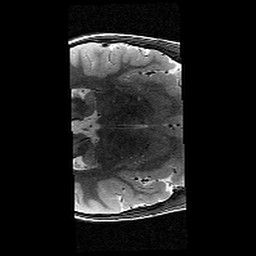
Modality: T2w
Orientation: axial
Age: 11
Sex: male
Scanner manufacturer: siemens
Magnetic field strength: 3 T
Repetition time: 9.23 s
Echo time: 0.067 s